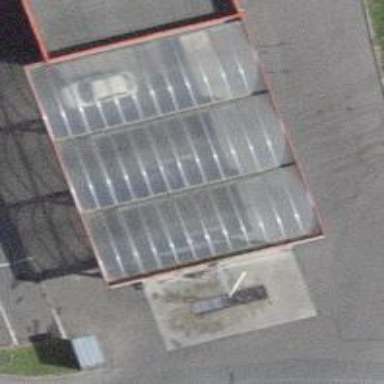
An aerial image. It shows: Car wash facility.